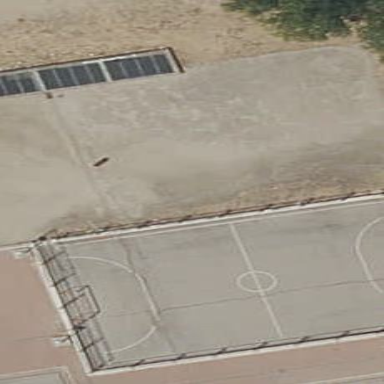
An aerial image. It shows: Soccer pitch for leisureland activities.